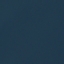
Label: SeaLake